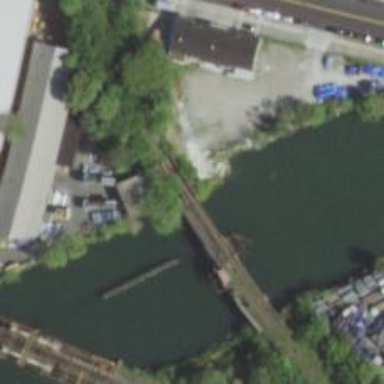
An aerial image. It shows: Disused railway yard with movable bascule bridge.